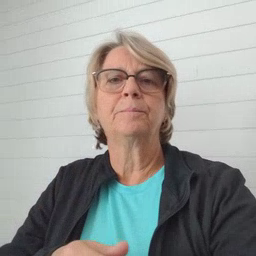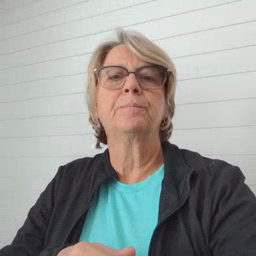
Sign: every